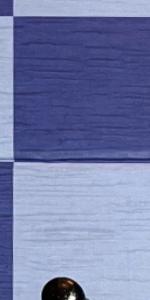
Label: Empty